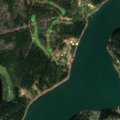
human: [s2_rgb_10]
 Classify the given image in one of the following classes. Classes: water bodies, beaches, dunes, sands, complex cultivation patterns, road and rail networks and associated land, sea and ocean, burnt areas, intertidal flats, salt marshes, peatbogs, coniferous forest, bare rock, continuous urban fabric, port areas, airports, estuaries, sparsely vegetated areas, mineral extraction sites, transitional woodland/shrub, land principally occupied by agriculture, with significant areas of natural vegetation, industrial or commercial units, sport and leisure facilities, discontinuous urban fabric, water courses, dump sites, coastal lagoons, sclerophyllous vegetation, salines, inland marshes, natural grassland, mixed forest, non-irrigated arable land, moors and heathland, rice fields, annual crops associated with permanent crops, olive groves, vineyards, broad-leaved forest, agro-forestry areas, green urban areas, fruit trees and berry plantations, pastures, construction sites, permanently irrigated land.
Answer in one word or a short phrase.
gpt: sport and leisure facilities, land principally occupied by agriculture, with significant areas of natural vegetation, coniferous forest, mixed forest, sea and ocean